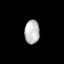
Tissue: lung
Cell type: Endothelial cells
Senescence score: 0.2223
Nuclear area (px): 349
Mean DAPI intensity: 187.266